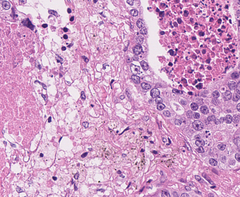
Tumor epithelial tissue: yes
Tumor-associated stroma tissue: yes
Normal tissue: no